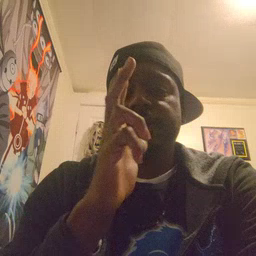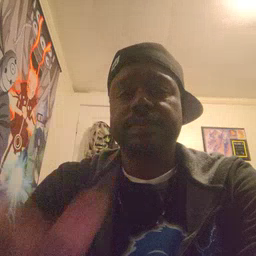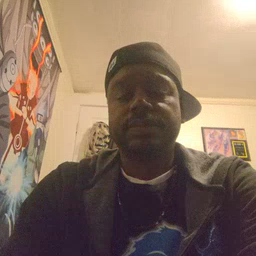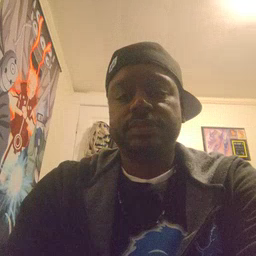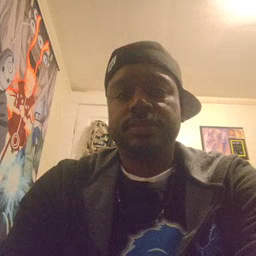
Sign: hen